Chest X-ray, PA view. Patient: 45 years old, sex M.
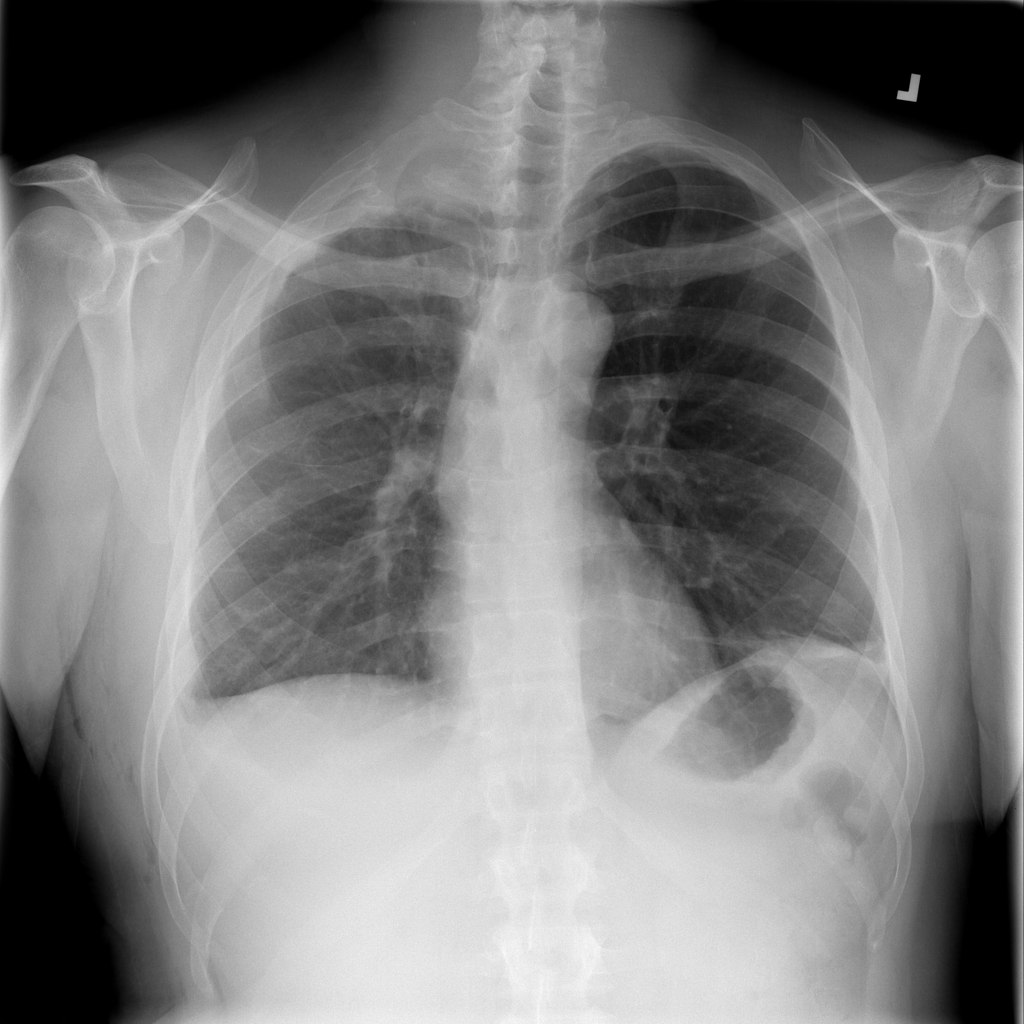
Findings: Pneumothorax